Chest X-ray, PA view. Patient: 50 years old, sex F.
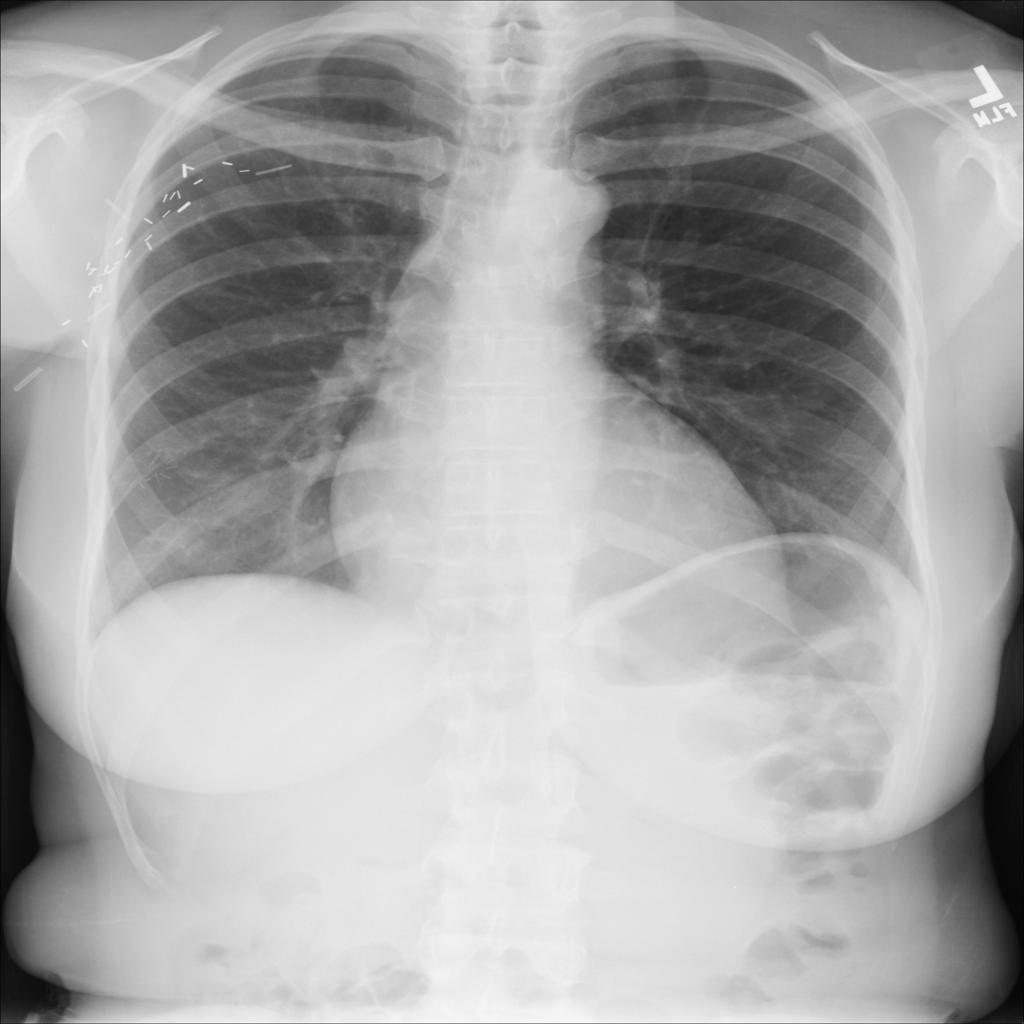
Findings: No Finding